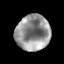
Tissue: prostate
Cell type: T cells
Senescence score: 0.2716
Nuclear area (px): 1184
Mean DAPI intensity: 149.453